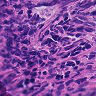
Metastatic tissue present: no